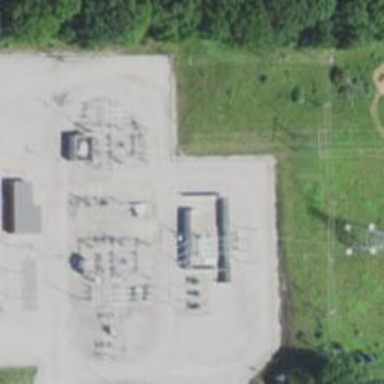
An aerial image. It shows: Switch used for power control.